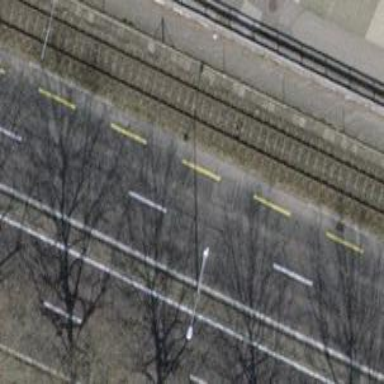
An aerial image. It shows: Asphalt road with primary designation. There is sidewalk on the left side.